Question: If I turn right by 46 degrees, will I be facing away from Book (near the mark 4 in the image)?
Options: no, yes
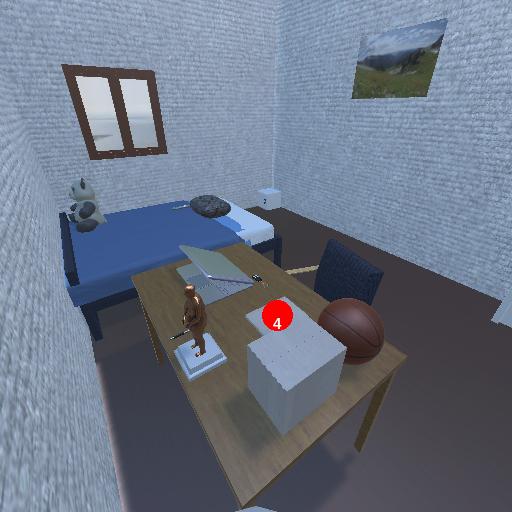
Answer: no